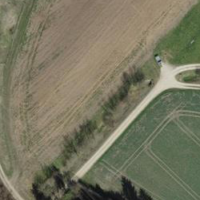
EUNIS habitat code: 25
Species observed at this site:
Allium ursinum